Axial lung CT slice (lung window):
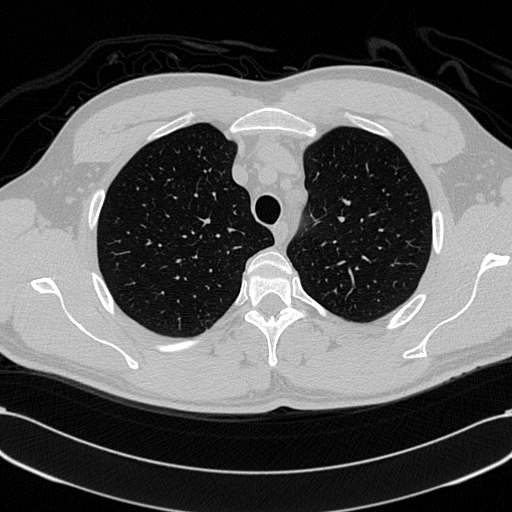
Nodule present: no